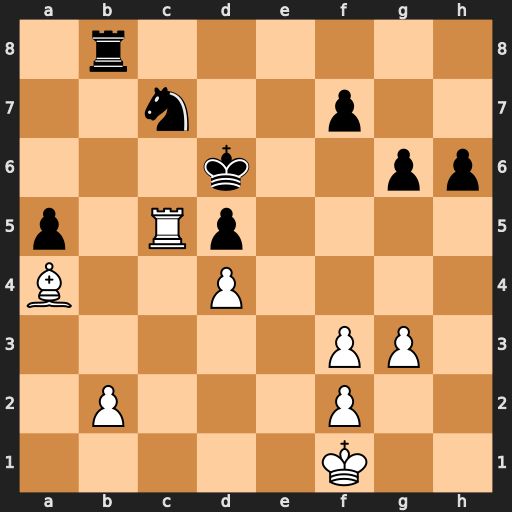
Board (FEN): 1r6/2n2p2/3k2pp/p1Rp4/B2P4/5PP1/1P3P2/5K2
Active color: w
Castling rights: -
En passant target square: -
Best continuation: Rc6+ Kd7 Rb6+ Kc8 Bd7+ Kxd7 Rxb8